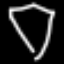
Label: diamond